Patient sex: M
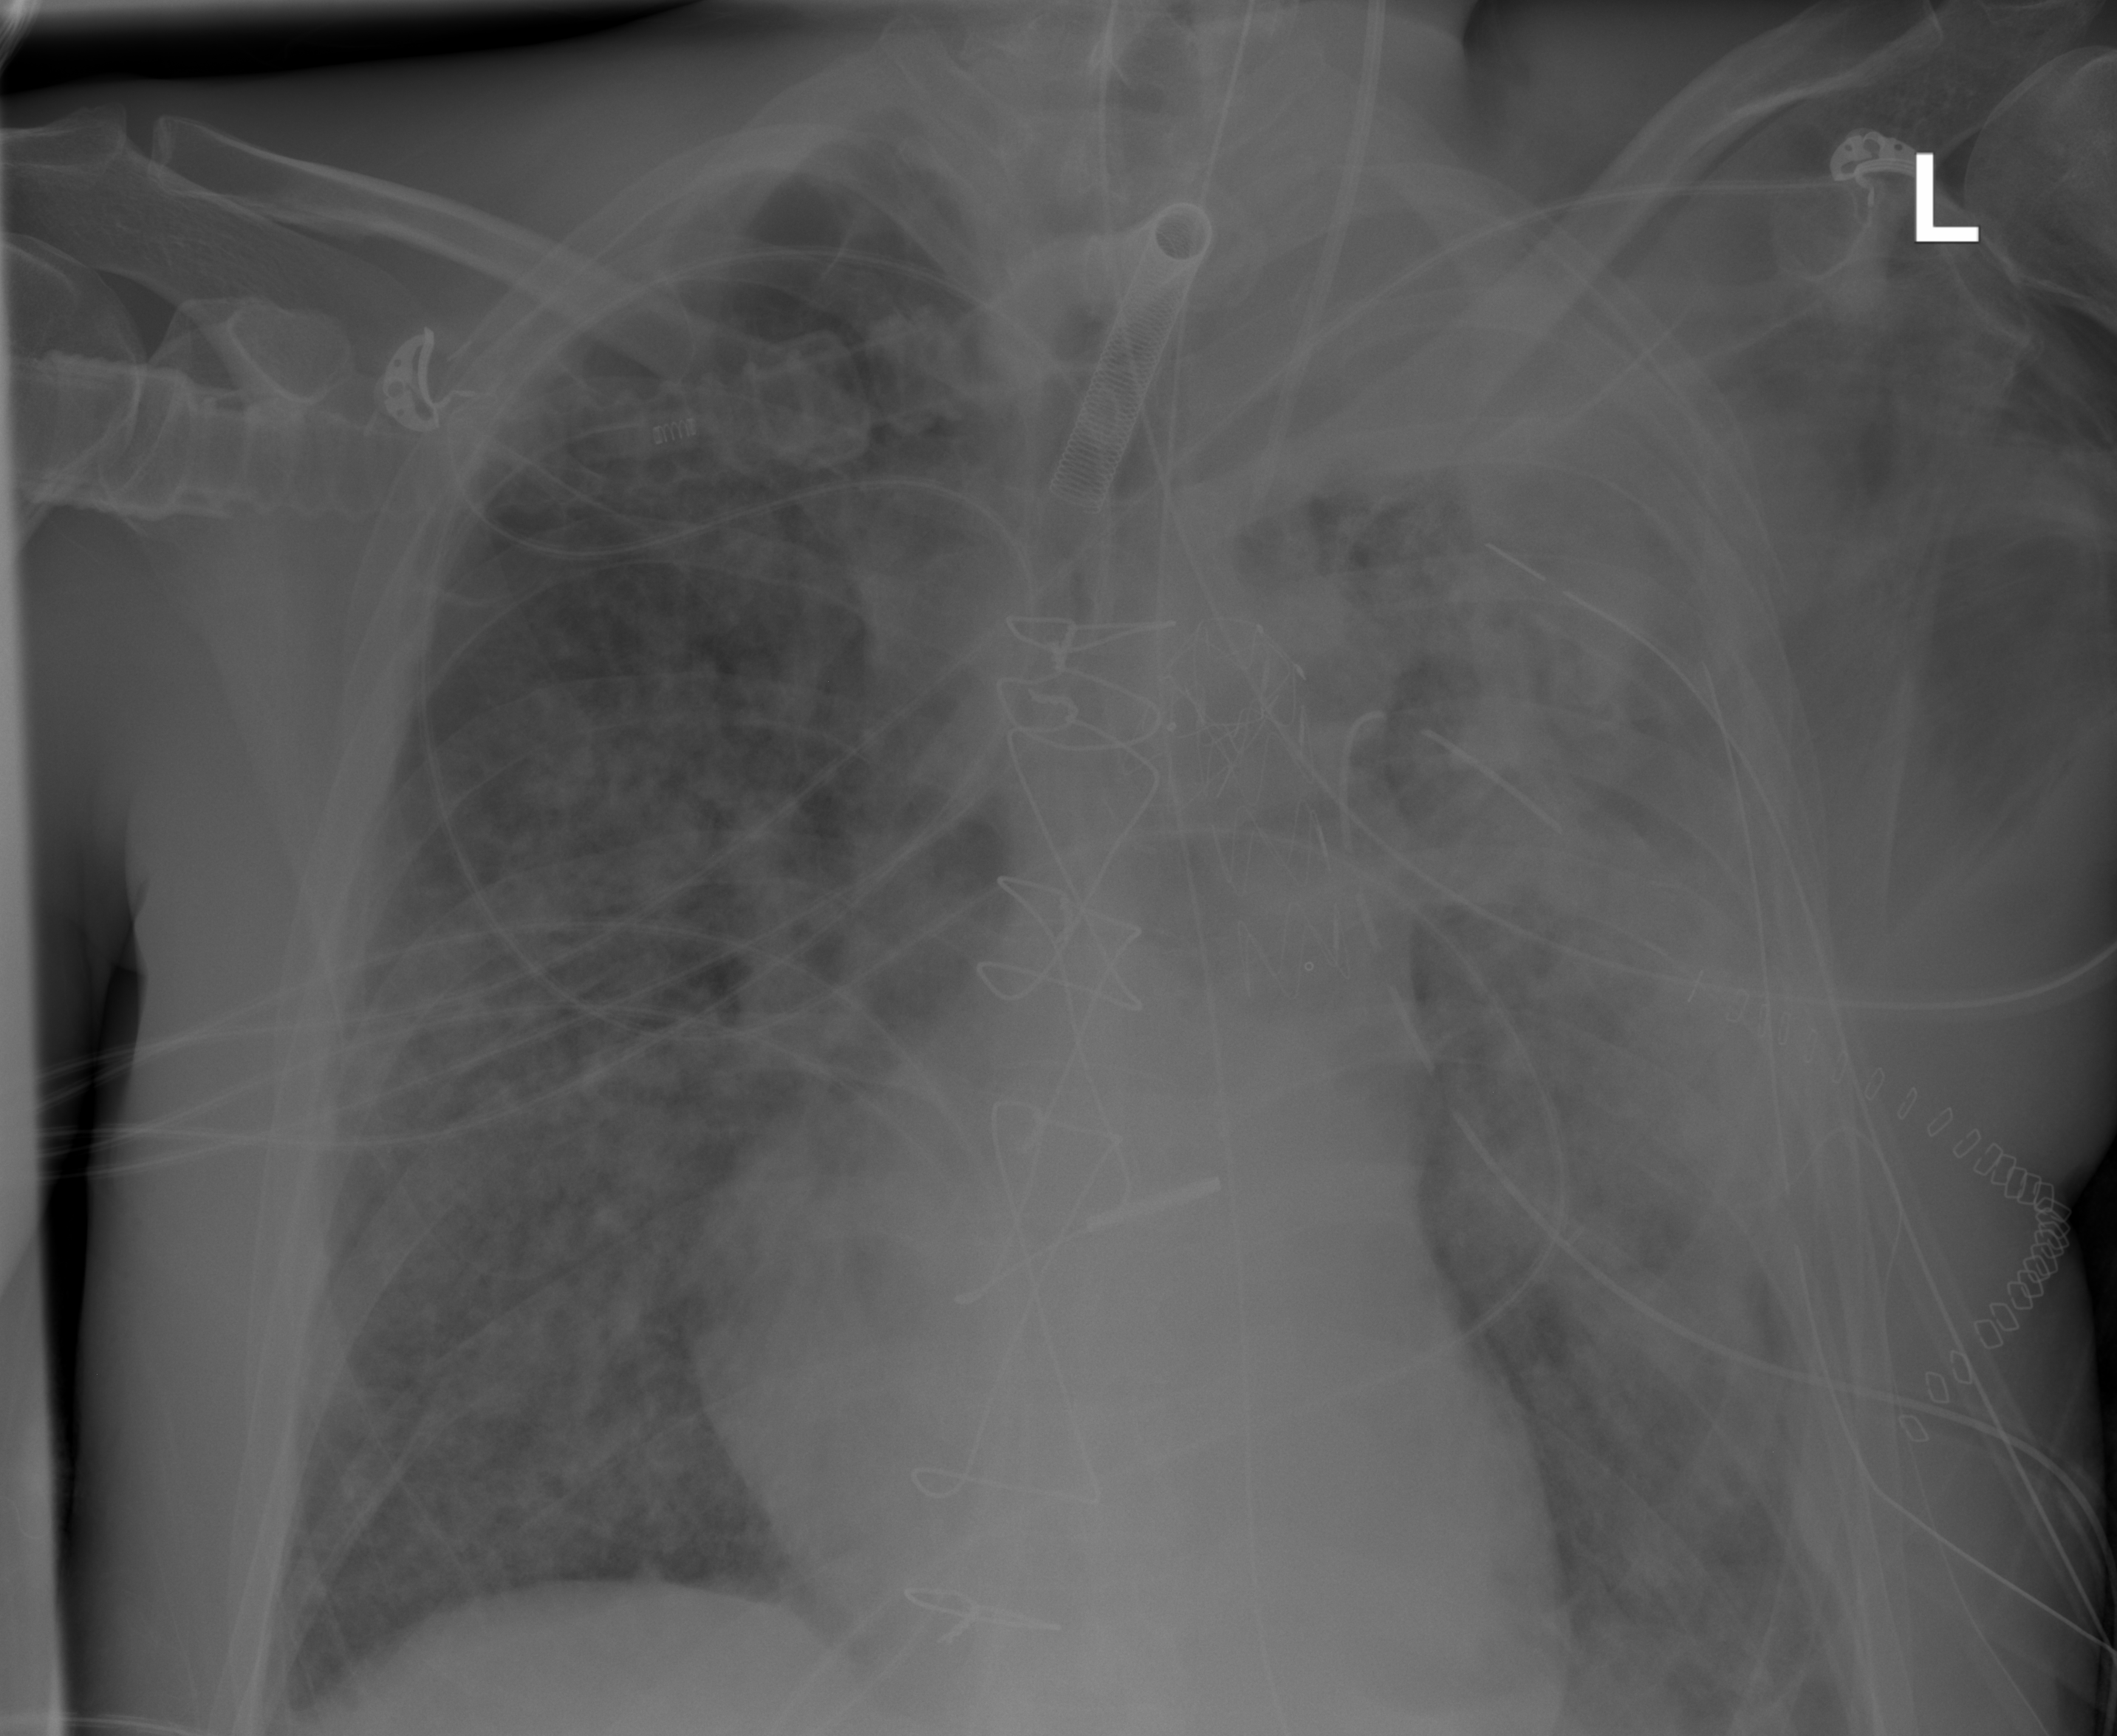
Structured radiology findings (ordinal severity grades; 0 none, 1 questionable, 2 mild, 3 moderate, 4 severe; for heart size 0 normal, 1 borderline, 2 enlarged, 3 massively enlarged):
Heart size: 2
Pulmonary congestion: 2
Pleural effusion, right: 0
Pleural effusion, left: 0
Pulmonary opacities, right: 2
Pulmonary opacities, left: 2
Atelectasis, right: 2
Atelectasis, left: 2